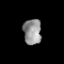
Tissue: lung
Cell type: Myeloid cells
Senescence score: 0.2278
Nuclear area (px): 449
Mean DAPI intensity: 147.584